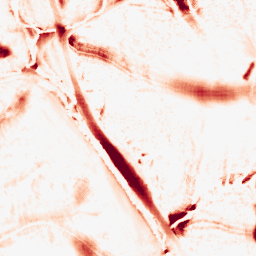
Category: morphological
Decomposition family: tophat
Decomposition parameters: size: 20
mode: white
Upsampling method: sinc_blackman
Upsampling parameters: scale: 2
kernel_size: 4
Upsampling scale: 2